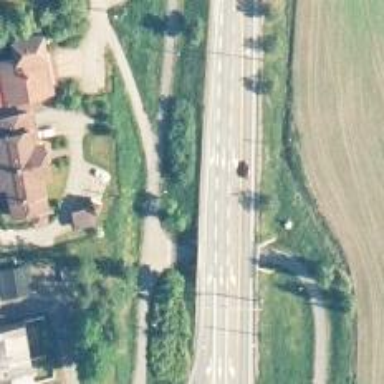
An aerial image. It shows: Primary road with asphalt surface.